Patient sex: F
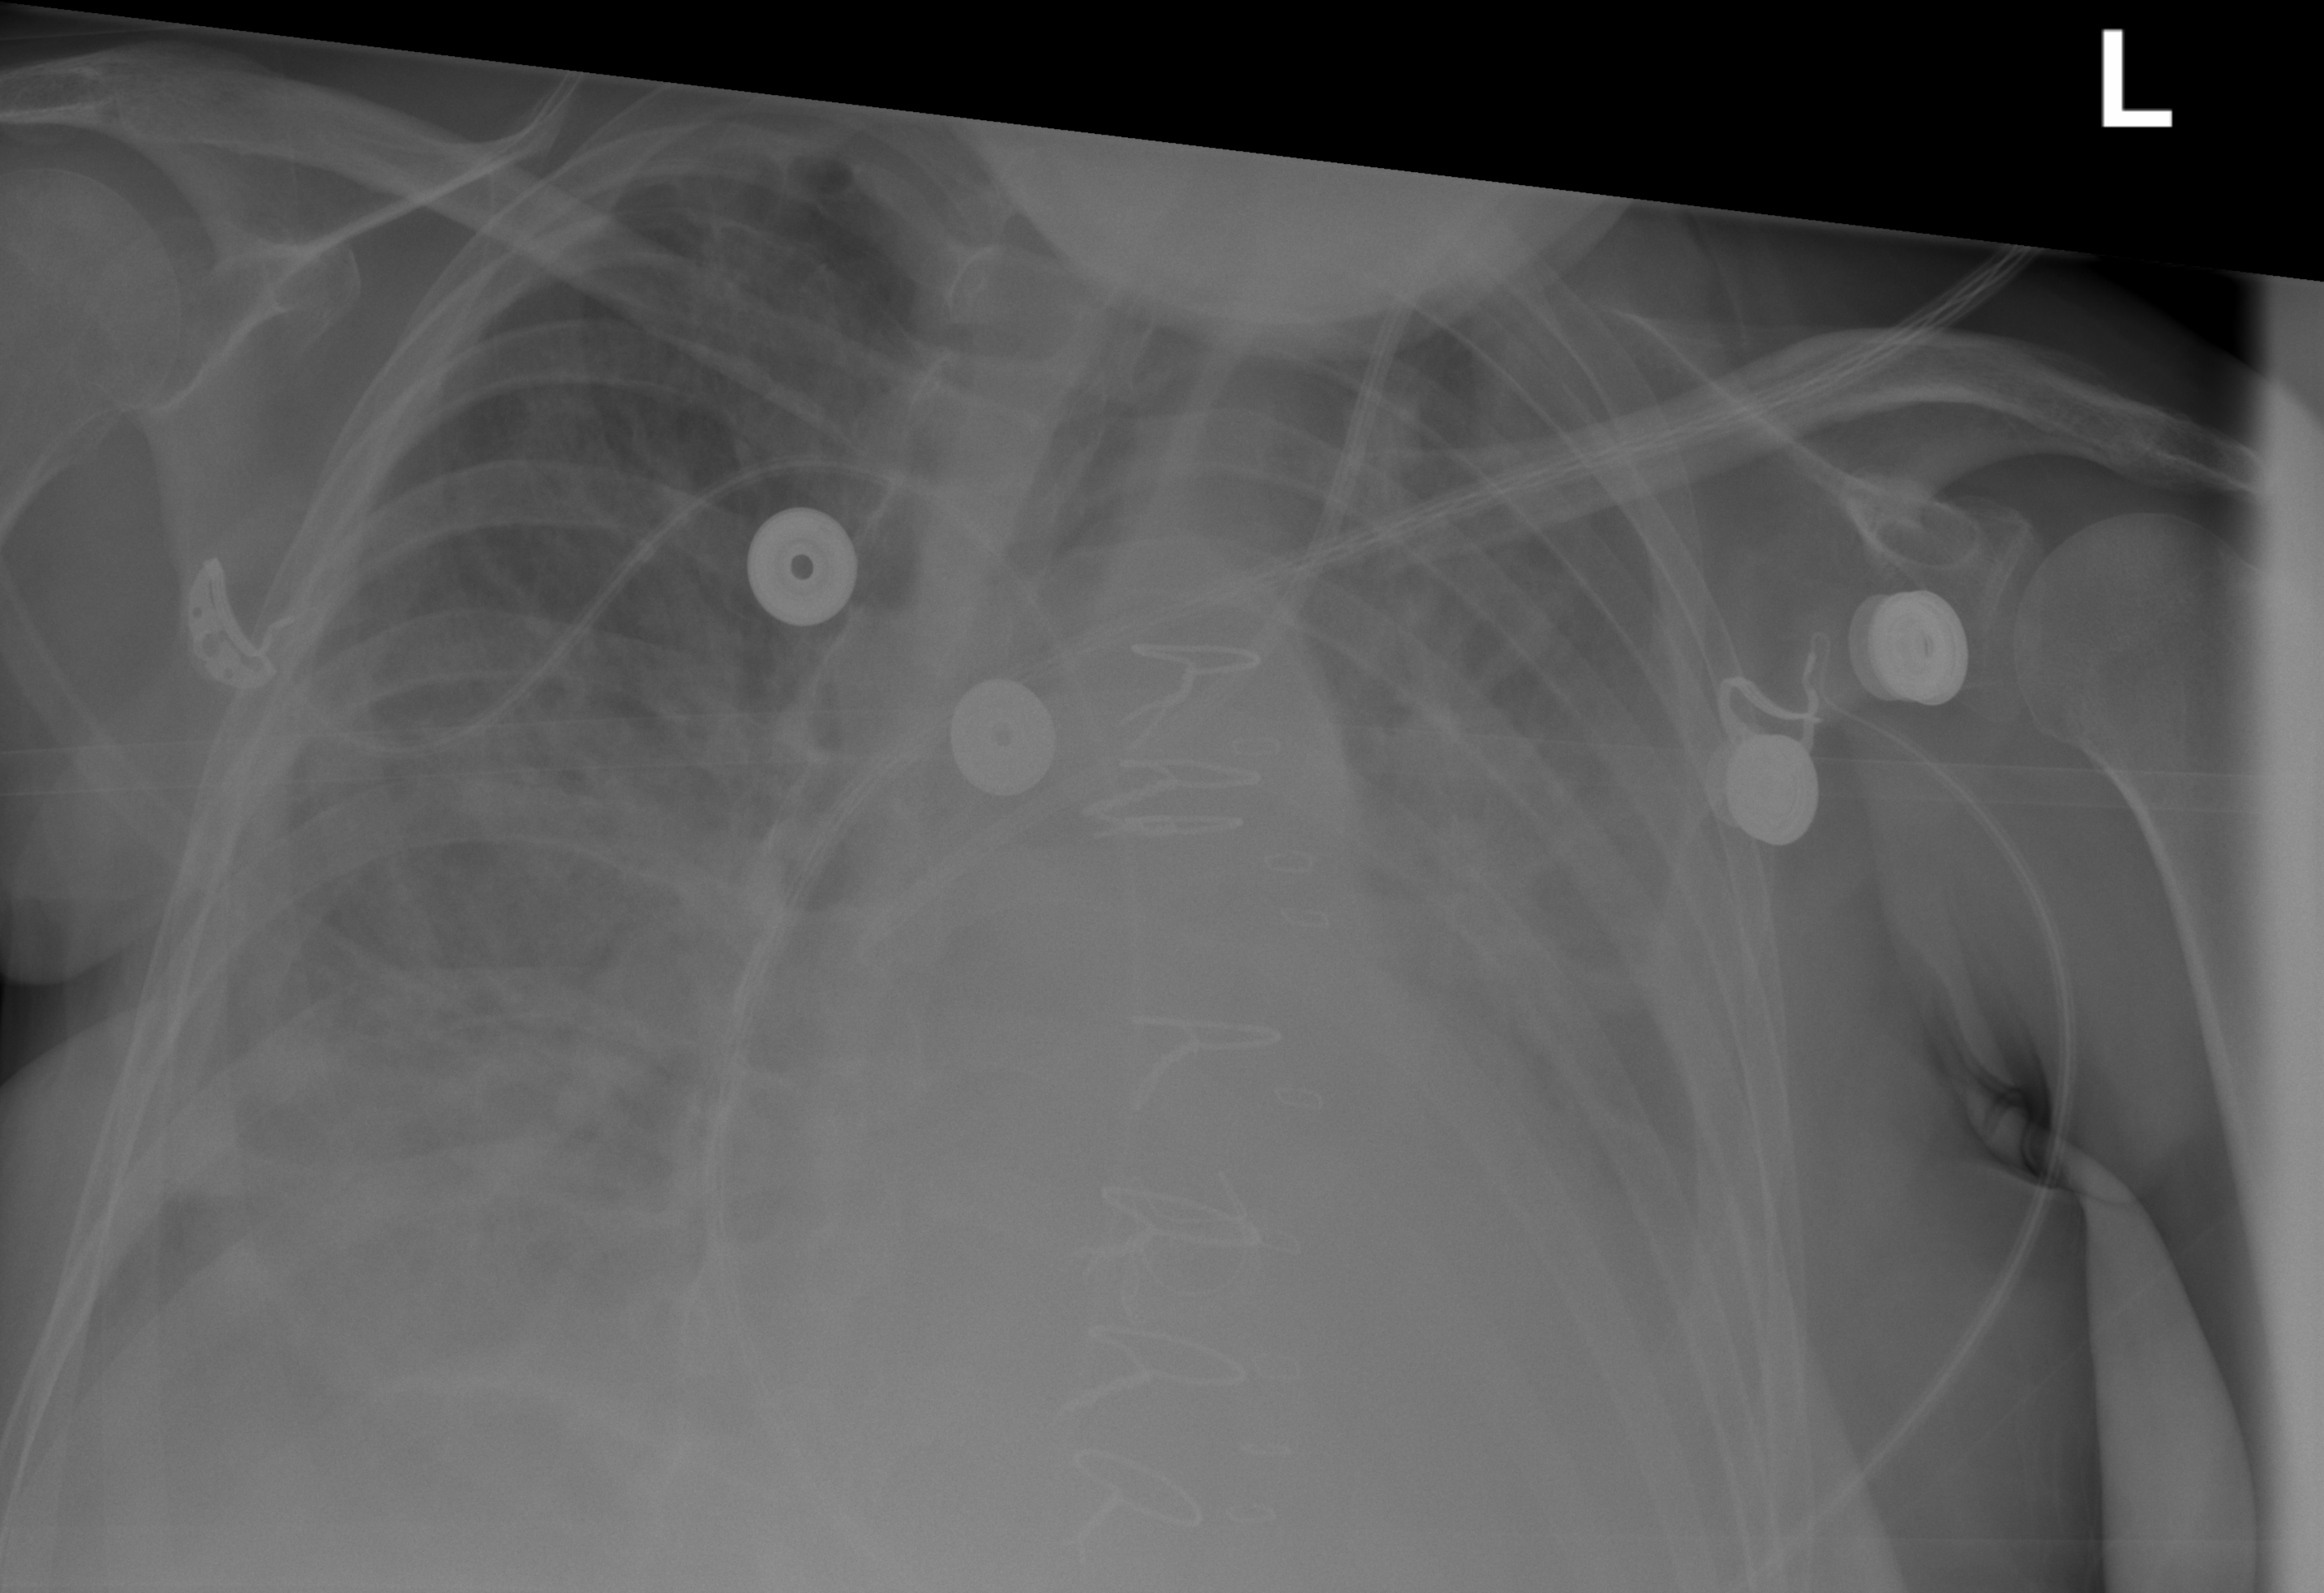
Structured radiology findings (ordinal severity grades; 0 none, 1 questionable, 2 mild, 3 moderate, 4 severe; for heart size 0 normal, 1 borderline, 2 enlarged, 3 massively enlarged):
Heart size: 2
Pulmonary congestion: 2
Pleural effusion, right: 3
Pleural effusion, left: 3
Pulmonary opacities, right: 2
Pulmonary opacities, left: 2
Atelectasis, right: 3
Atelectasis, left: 3